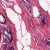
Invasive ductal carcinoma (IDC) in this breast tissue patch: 0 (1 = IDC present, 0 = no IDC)